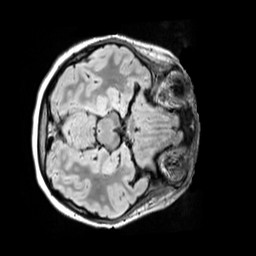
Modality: FLAIR
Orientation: axial
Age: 12
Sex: female
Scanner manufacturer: siemens
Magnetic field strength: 3 T
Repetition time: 5 s
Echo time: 0.388 s